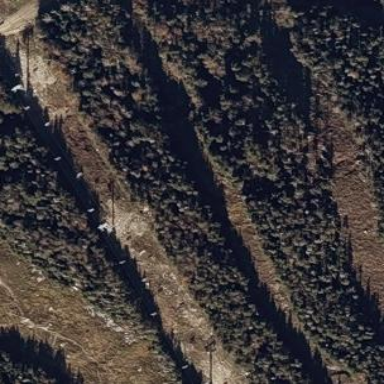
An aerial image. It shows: Coniferous forest area.